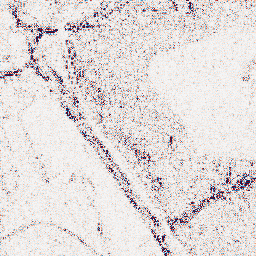
Category: wavelet
Decomposition family: wavelet_reverse_biorthogonal
Decomposition parameters: wavelet: rbio3.5
level: 1
Upsampling method: sinc_hamming
Upsampling parameters: scale: 2
kernel_size: 16
Upsampling scale: 2